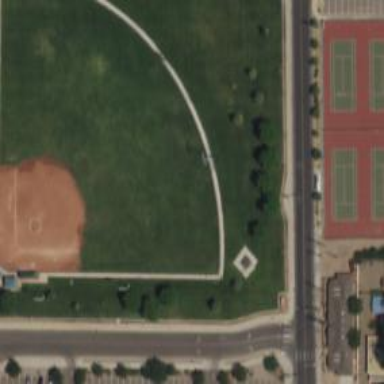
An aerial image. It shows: Baseball pitch for leisure land activities.